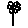
Label: flower